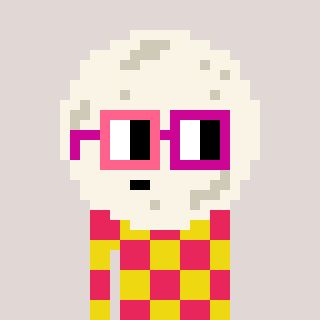
a pixel art character with square pink and red glasses, a moon-shaped head and a yellow-colored body on a warm background